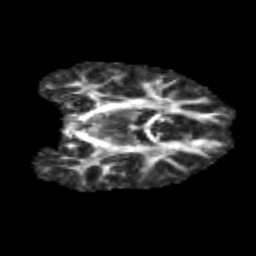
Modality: FA
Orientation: coronal
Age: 11
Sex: male
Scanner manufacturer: siemens
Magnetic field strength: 3 T
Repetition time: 3.8 s
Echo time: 0.07 s